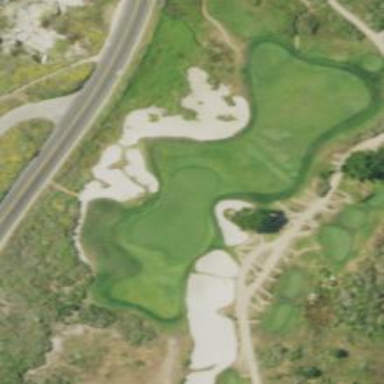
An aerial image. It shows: View of golf hole.